Current action and preconditions to check: path_clear

Your task: For each precondition in the list above, predict whether it will hold at this action.

Consider the current scene as observed from the mobile robot's camera, and analyze the predicted future states of all dynamic agents (e.g., people, animals, vehicles, or any moving entities) within the NEXT SECOND.

IMPORTANT: Only answer "very likely" if you are absolutely certain—based on strong, clear evidence—that a dynamic agent will violate the precondition in the predicted future state. Do NOT answer "very likely" for unlikely, ambiguous, or low-probability risks.

Ask yourself for each precondition: Is there a high probability, with clear and convincing evidence, that the predicted future states of any dynamic agent will interfere with the predicted future state of the currently executing action within the NEXT SECOND, causing that precondition to fail?

Assess the risk level based on these predictions. Use "likely" or "very likely" if motions create a clear risk of interference.

Use "neutral" or "improbable" if agents are nearby but their predicted paths are clearly diverging or non-conflicting.

Failure Risk Categories: "very improbable", "improbable", "neutral", "likely", "very likely"

Answer Format: Output ONLY the probability_of_failure value from these categories: "very improbable", "improbable", "neutral", "likely", "very likely"

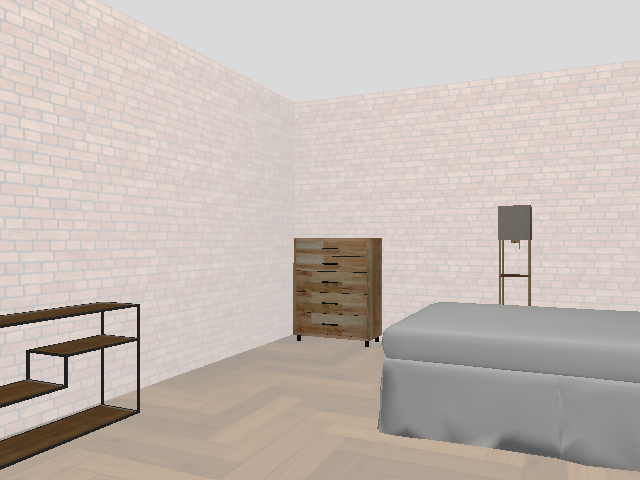

Answer: very improbable